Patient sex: M
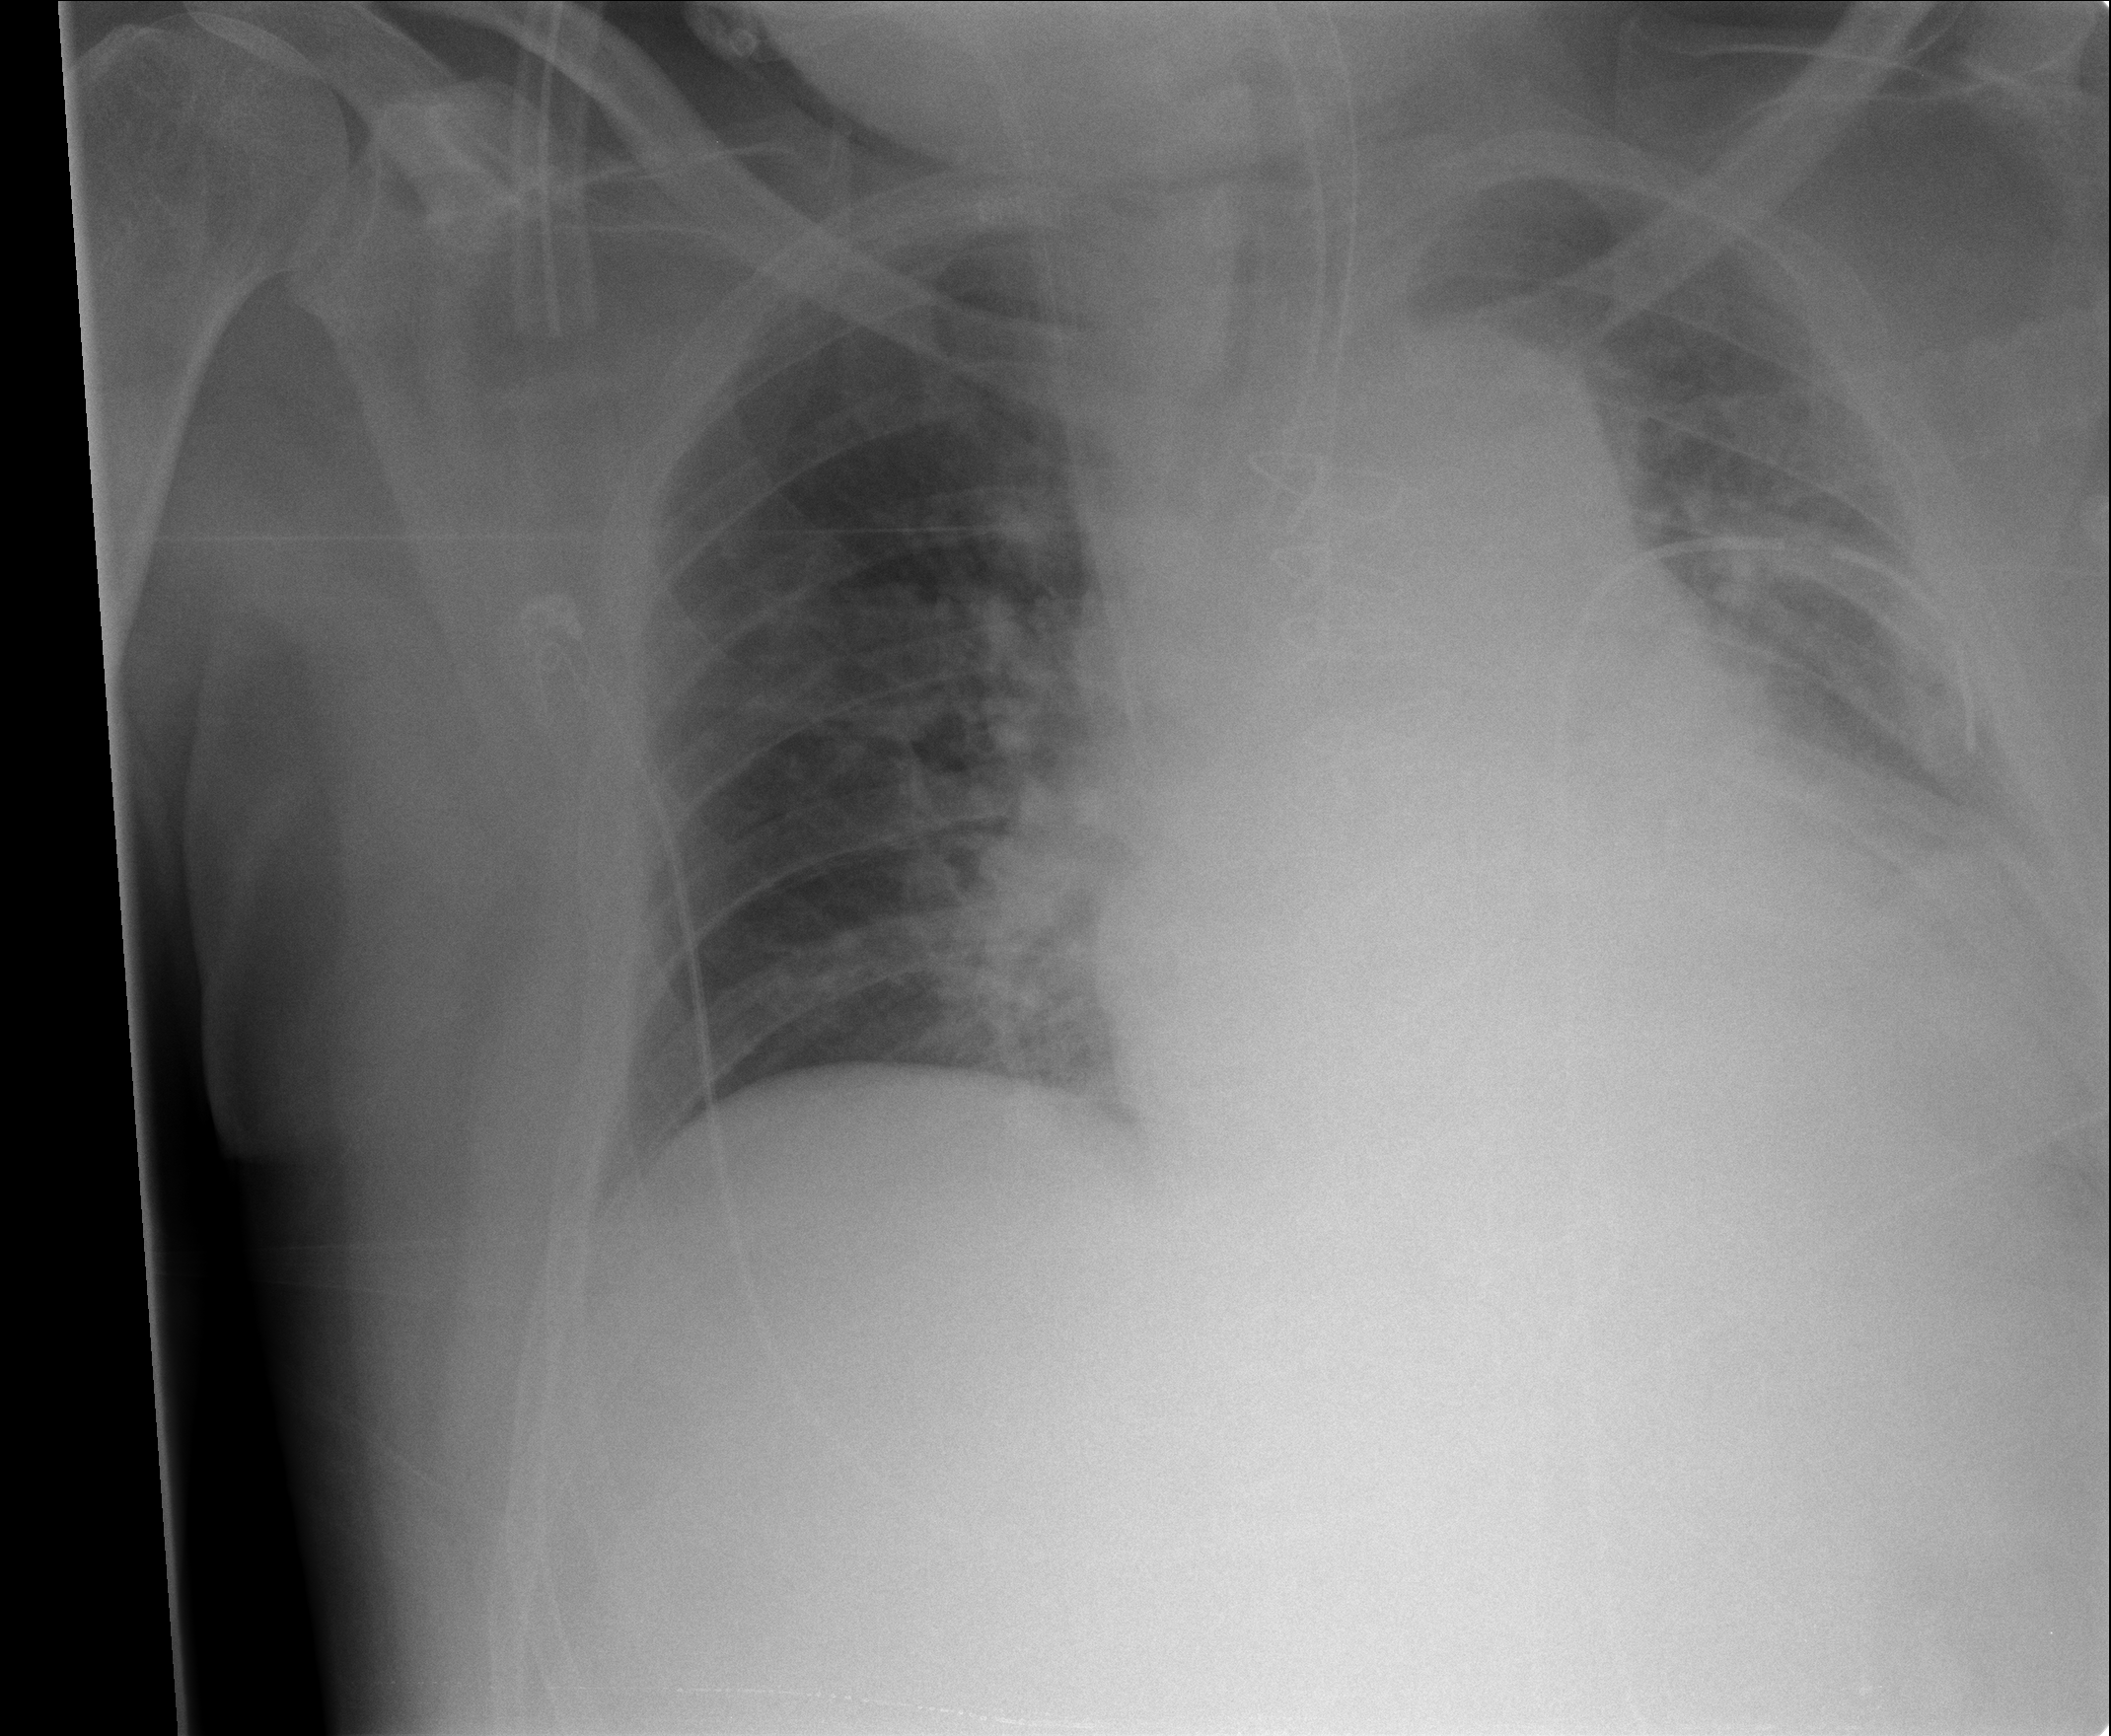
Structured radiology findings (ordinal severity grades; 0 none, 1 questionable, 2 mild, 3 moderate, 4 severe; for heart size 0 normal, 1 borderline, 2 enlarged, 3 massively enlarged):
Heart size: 2
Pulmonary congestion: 2
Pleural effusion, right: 0
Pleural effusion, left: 2
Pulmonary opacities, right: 0
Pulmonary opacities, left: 0
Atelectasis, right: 2
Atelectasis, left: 2